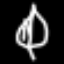
Label: leaf